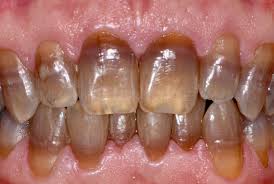
Condition: Tooth Discoloration